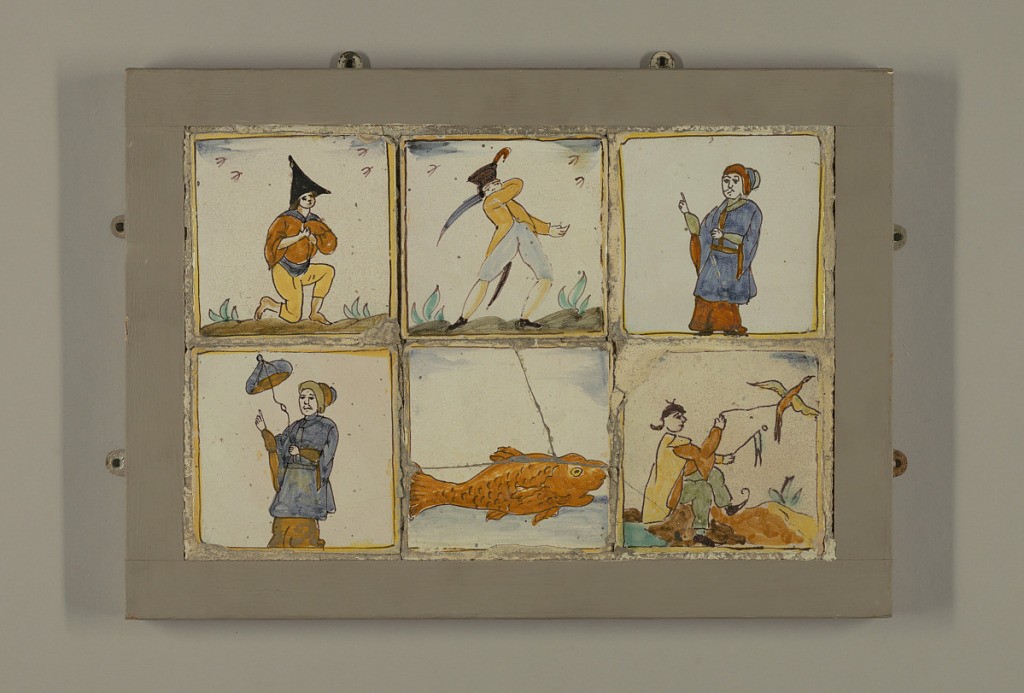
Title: Tile
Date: late 18th–early 19th century
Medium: Earthenware, glazed, high fire decorated
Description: Man in vaguely Chinese garb, walking toward left, holding parasol on twisting stick.